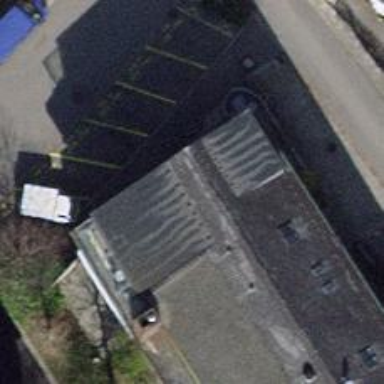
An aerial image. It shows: Bakery.